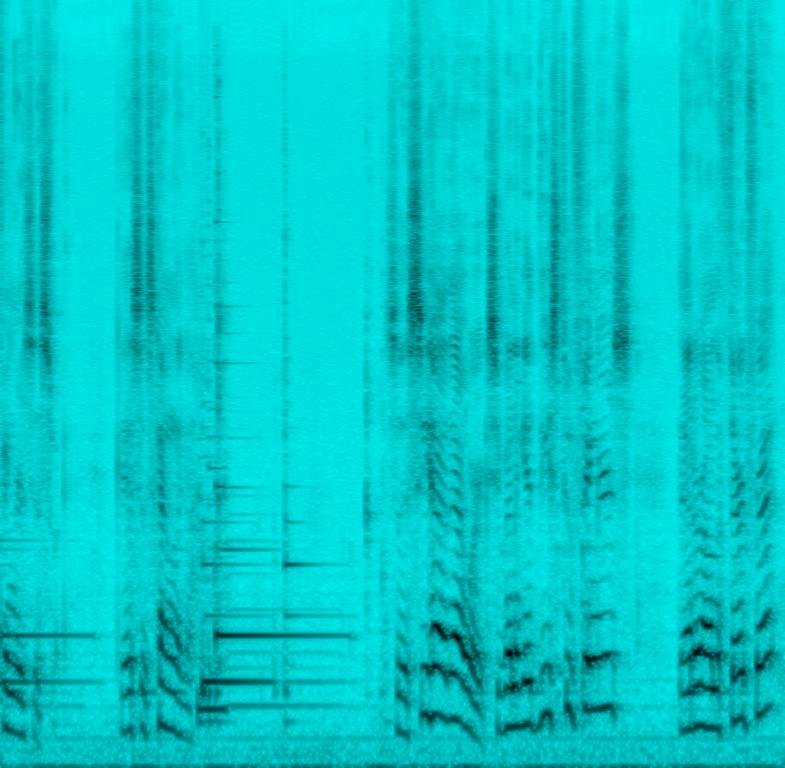
This audio contains someone playing a chord on a ukulele. A male voice is talking in the midrange. This is an amateur recording. This may be playing live while taking a ukulele workshop.